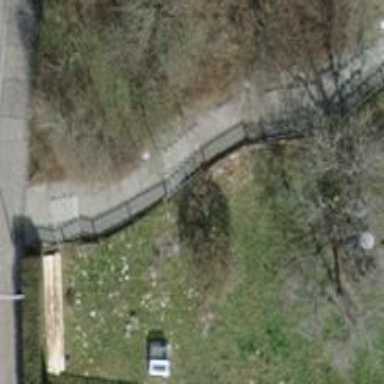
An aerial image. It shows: Road with steps.